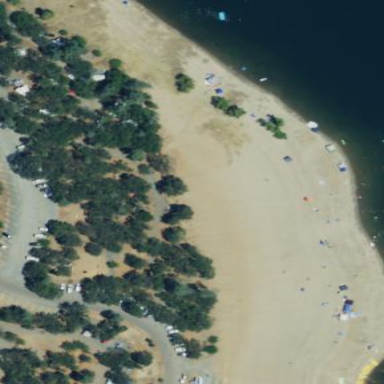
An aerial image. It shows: Sandy beach.